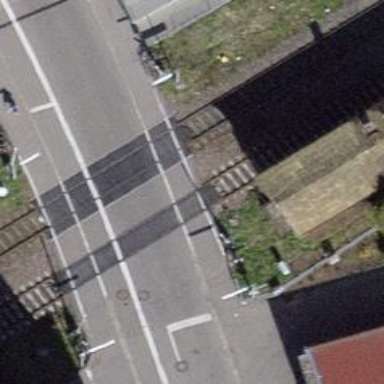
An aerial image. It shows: Level crossing with lights. The barriers at the crossing are of double half type.